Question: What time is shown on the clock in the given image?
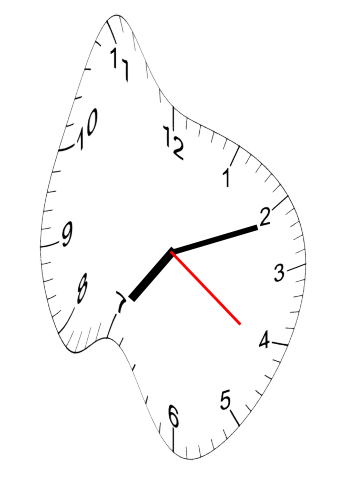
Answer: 07:11:21